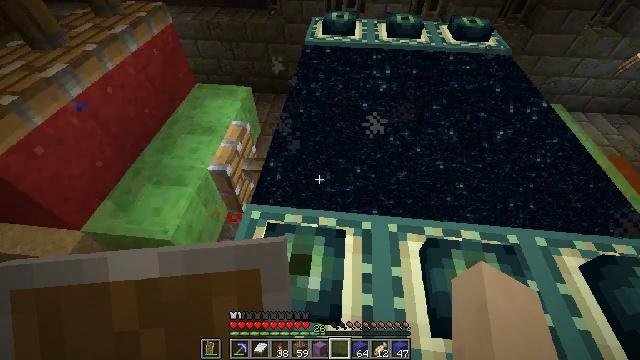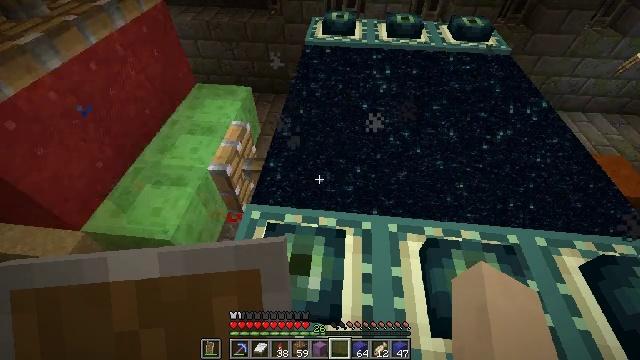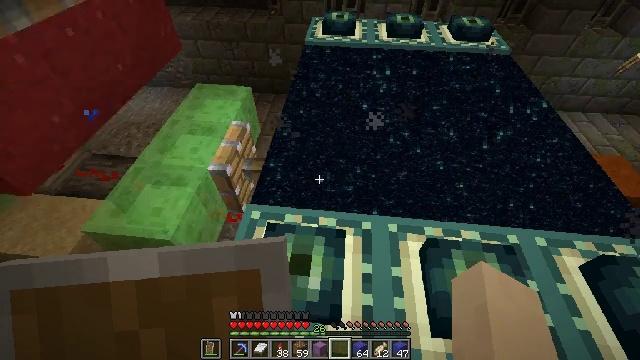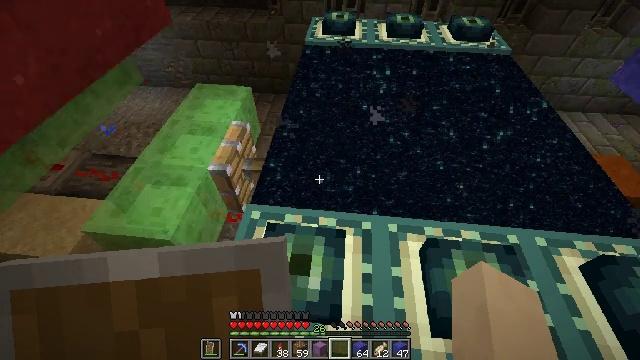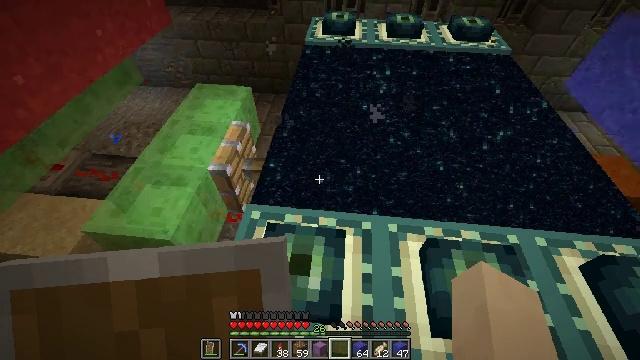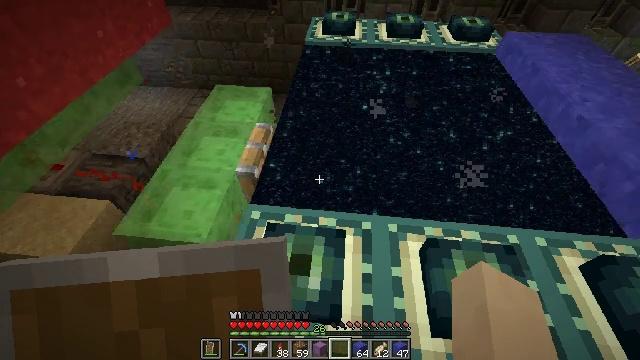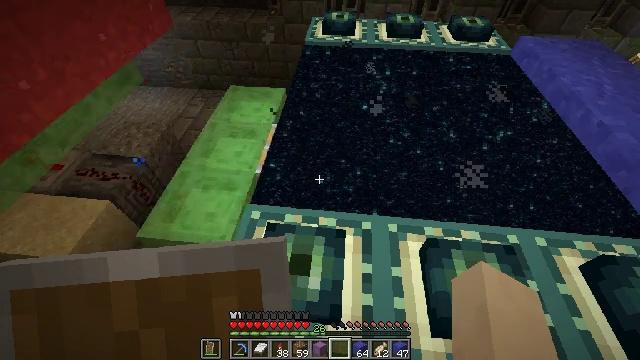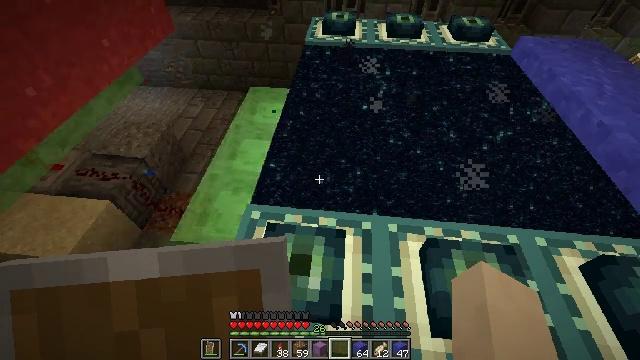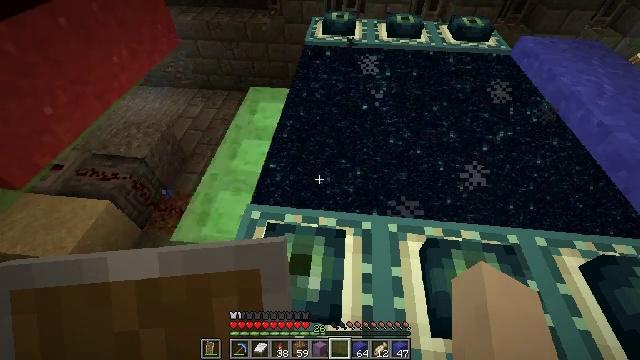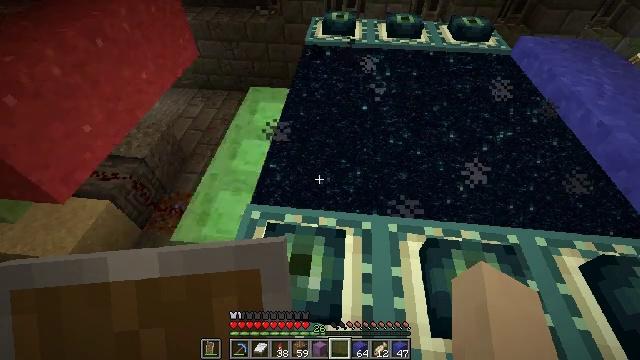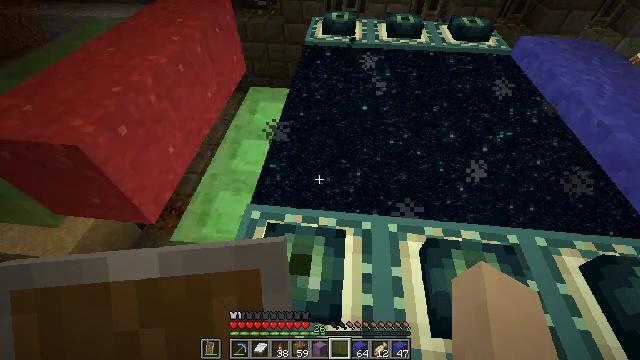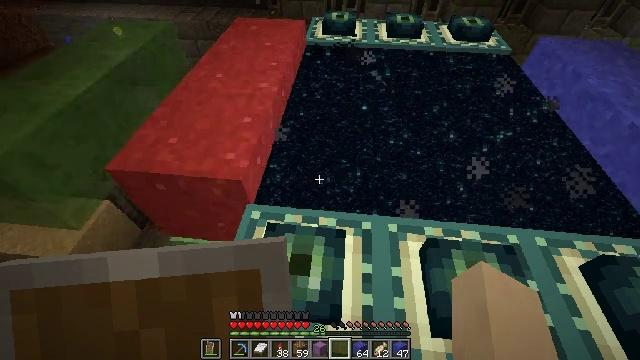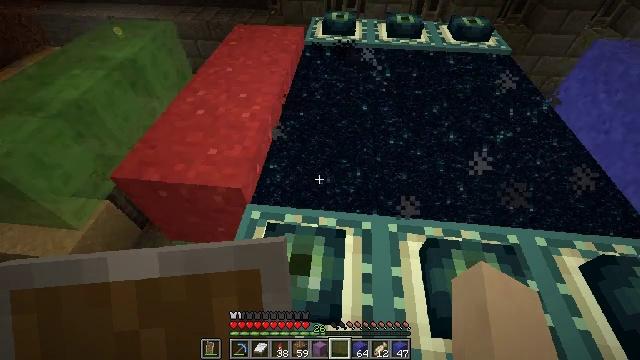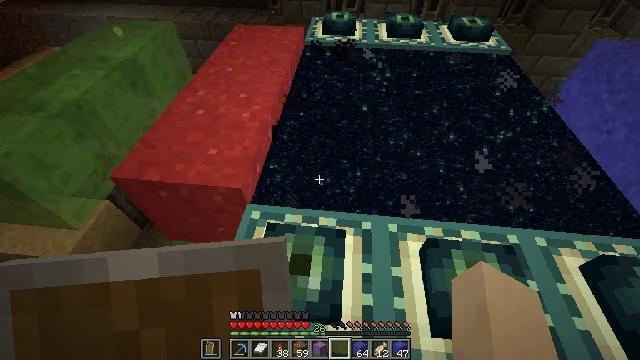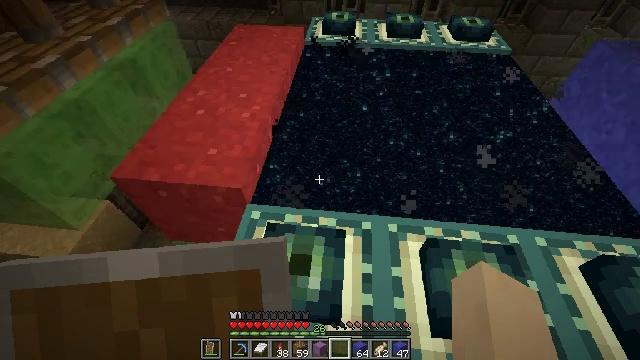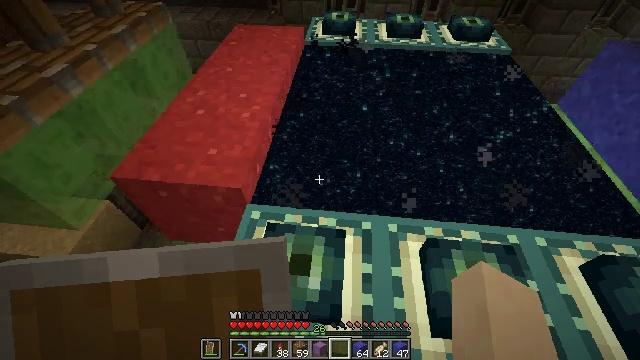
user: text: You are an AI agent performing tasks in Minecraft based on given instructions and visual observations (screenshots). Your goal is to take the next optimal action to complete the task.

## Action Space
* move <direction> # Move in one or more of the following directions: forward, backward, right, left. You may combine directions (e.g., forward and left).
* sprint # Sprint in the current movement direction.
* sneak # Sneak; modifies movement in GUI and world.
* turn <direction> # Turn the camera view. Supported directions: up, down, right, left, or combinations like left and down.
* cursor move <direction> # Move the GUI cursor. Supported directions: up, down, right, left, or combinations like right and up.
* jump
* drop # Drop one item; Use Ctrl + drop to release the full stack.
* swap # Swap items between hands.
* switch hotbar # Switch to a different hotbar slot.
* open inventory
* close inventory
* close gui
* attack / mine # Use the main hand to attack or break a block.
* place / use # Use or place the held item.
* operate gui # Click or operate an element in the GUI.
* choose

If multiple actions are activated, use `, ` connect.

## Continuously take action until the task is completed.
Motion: motion action
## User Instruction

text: Collect red concrete powder from the ground.
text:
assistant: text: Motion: no_op
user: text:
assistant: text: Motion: no_op
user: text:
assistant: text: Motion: no_op
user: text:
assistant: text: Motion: no_op
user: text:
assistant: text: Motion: no_op
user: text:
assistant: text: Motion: no_op
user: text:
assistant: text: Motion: no_op
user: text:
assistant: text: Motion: no_op
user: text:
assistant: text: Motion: no_op
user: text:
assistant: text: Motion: no_op
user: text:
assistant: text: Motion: no_op
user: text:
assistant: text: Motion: no_op
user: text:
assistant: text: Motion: no_op
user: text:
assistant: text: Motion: no_op
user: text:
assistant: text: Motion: no_op
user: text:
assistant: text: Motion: no_op
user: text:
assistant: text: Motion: no_op
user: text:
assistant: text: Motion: no_op
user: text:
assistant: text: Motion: no_op
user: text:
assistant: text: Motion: no_op
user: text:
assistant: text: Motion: no_op
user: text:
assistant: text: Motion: no_op
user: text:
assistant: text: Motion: no_op
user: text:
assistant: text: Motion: no_op
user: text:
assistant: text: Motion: no_op
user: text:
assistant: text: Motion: no_op
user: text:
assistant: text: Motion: no_op
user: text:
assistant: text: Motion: no_op
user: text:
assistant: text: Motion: no_op
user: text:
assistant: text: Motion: no_op